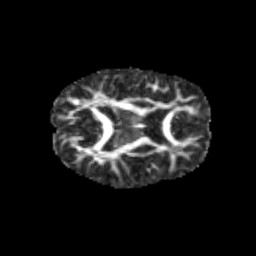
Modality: FA
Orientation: axial
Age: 10
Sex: female
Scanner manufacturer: siemens
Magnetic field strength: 3 T
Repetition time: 3.8 s
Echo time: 0.07 s